Field crop: tomato
Growth stage: 1
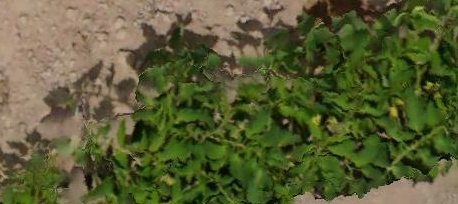
Species: tomato